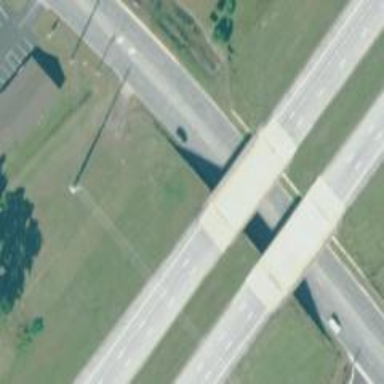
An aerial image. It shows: Motorway bridge.